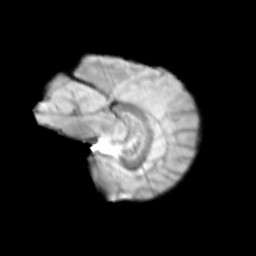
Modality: T2w
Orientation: sagittal
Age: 11
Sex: female
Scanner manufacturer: siemens
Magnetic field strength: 3 T
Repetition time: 3.8 s
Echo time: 0.07 s